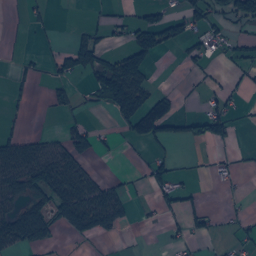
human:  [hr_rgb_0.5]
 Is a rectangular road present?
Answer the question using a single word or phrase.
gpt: no

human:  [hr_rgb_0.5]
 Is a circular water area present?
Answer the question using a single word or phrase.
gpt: no

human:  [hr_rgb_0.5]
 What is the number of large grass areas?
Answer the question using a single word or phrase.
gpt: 45

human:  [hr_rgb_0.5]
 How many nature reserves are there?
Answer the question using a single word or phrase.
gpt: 2

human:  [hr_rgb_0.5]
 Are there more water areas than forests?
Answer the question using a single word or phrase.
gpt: no

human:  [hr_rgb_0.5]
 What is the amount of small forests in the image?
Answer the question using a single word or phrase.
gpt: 25

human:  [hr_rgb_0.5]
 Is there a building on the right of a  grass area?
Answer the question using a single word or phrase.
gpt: yes

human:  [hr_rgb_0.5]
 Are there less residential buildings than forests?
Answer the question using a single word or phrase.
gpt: no

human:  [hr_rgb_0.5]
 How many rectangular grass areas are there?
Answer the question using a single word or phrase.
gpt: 5

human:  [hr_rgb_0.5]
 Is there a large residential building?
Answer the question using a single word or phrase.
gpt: no

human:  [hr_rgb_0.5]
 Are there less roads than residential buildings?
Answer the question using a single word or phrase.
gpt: yes

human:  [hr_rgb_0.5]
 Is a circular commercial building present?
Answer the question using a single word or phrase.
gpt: no

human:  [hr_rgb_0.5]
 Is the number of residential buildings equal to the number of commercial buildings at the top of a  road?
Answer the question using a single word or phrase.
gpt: no

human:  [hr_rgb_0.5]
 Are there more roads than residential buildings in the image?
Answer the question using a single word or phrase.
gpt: no

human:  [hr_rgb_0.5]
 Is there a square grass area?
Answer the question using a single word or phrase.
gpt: no

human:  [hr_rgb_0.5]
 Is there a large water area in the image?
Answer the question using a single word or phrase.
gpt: yes

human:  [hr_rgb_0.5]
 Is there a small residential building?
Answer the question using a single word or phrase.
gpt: yes

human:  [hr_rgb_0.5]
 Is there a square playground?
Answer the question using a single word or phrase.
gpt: no

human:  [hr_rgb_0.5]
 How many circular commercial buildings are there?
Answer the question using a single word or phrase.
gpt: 0

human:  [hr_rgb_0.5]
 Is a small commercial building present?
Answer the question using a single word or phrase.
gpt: yes

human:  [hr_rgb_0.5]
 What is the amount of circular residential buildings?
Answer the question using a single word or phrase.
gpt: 0

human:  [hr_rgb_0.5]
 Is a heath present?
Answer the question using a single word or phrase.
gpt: yes

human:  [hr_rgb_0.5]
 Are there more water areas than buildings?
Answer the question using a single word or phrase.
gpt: no

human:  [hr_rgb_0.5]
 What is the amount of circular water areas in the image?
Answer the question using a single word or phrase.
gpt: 0

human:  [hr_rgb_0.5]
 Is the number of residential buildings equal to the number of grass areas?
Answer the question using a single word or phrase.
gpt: no

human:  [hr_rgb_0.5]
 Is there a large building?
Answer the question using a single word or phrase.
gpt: yes

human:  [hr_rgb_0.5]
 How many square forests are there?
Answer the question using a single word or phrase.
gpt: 0

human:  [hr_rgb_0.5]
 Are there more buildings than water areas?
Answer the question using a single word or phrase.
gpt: yes

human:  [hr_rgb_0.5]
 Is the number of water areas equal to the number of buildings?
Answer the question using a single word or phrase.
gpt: no

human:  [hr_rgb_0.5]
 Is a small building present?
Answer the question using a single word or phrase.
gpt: yes

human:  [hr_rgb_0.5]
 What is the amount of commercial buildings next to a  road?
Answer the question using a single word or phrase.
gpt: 2

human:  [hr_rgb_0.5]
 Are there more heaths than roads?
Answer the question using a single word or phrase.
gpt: no

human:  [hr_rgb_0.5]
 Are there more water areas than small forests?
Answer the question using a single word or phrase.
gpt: no

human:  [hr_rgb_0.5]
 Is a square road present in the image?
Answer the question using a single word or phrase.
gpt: no

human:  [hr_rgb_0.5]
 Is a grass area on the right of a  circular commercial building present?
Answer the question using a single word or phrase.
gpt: no

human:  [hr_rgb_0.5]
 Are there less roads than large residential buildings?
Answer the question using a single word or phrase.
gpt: no